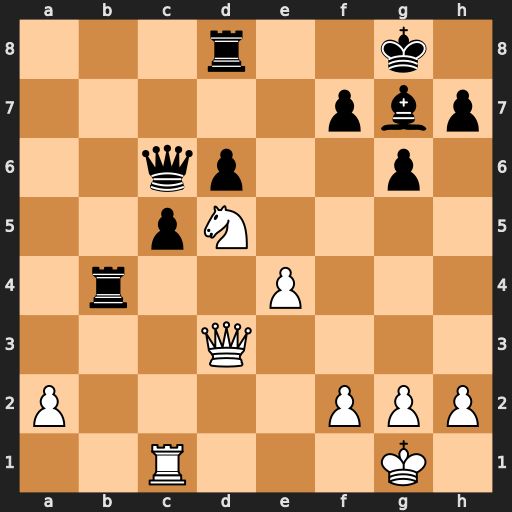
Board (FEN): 3r2k1/5pbp/2qp2p1/2pN4/1r2P3/3Q4/P4PPP/2R3K1
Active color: w
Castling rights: -
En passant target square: -
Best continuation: Ne7+ Kf8 Nxc6